Question: I am creating a social app and I want to save the date and time of a post when someone uploads it. I want it to be saved for example as 'dd-MM-yyyy HH:mm:ss'. Currently this is how it looks

So this is the code that I have in a method.
'''
public static String getTimeDate(long timestamp){
try{
Date netDate = (new Date(timestamp));
SimpleDateFormat sfd = new SimpleDateFormat("dd-MM-yyyy HH:mm:ss", Locale.getDefault());
return sfd.format(netDate);
} catch(Exception e) {
return "date";
}
}
'''
I expect it to save the date and time that the post was uploaded in the format I want. But my problem is uploading it correctly in the Firebase DB. This is how I am uploading my current fields.
'''
HashMap<String, Object> hashMap = new HashMap<>();
hashMap.put("postid", postid);
hashMap.put("postimage", myUrl);
hashMap.put("description", description.getText().toString());
hashMap.put("publisher", FirebaseAuth.getInstance().getCurrentUser().getUid());
'''
I am trying to upload the timestamp like:
'''
hashMap.put("date_time", getTimeDate() );
'''
But when I hover over the parenthesis next to 'getTimeDate()' it says 'Expected 1 arguments but found 0'
so I'm guessing I have to use a string instead of the method name. Can someone help me on what to do ?
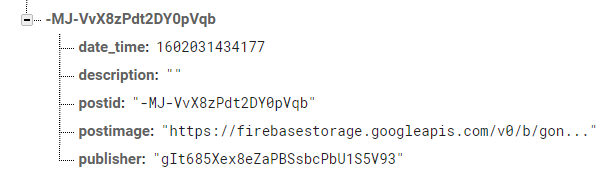
Answer: To get current time when someone upload the data, you can from 'new Date()' and change your method without having a parameter argument
'''
public static String getTimeDate() { // without parameter argument
try{
Date netDate = new Date(); // current time from here
SimpleDateFormat sfd = new SimpleDateFormat("dd-MM-yyyy HH:mm:ss", Locale.getDefault());
return sfd.format(netDate);
} catch(Exception e) {
return "date";
}
}
'''